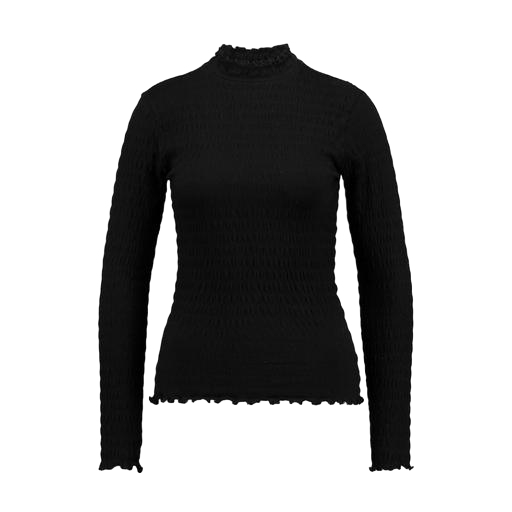
vero moda black high neck blouse, high-neck top, high-neck ribbed-jersey t-shirt, white background